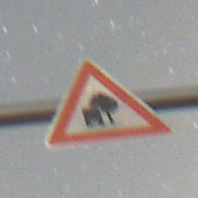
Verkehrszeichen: UnzureichendesLichtraumprofil
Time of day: Night
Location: Outdoor (Nature)
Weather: Clear
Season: NotSpecified
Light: Natural